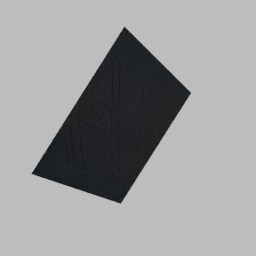
Label: decoration